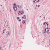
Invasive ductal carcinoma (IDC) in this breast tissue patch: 0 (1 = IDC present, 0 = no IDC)